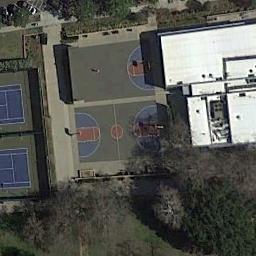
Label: basketball_court